Field crop: tomato
Growth stage: 1
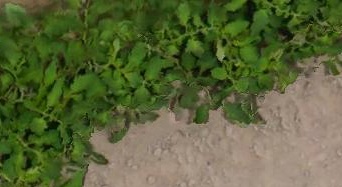
Species: tomato